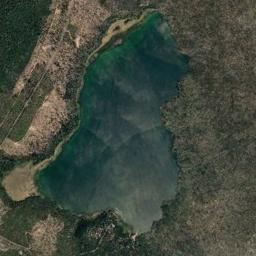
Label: lake